Question: I'm trying to use linked lists to store the data from the periodic table. Name, symbol and atomic weight. My code is printing correctly for some elements and but the element name is disappearing sometimes. running the same code multiple times, it's not printing different names at different times. (I messed up the order while giving the inputs, but please ignore that.)

'''
#include<stdio.h>
#include<stdlib.h>
#include<ctype.h>
#include <string.h>
typedef struct list{char element[20]; char sym[20];float weight;struct list*next;}list;
int printlist(list *h, char *title){
printf("%s
", title);
while(h!=NULL){
printf("%s: %s: %f
", h->element, h->sym, h->weight);
h = h-> next;
}
}
list* create_list(char e[], char s[], float w){
list * head = malloc(sizeof(list));
strcpy(head->element,e);
strcpy(head -> sym,s);
head -> weight = w;
head -> next = NULL;
return head;
}
void add_to_rear(char e[], char s[], float w, list*h){
while(h->next != NULL){
h= h-> next;
}
list *nn = create_list(e, s, w);
h -> next = nn;
}
int main(){
list list_of_atoms;
list * head = NULL;
for(int i=0; i<1;i++){
printf("element %d", i+1);
char el[20];
char symbol[2];
float atwt;
scanf("%s", el);
scanf("%s", symbol);
scanf("%f", &atwt);
head = create_list(el, symbol, atwt);
}
for(int i=1; i<10;i++){
printf("element %d", i+1);
char el[20];
char symbol[2];
float atwt;
scanf("%s", el);
scanf("%s", symbol);
scanf("%f", &atwt);
add_to_rear(el, symbol, atwt, head);
}
printlist(head, "First 10 elements");
return 0;
}
'''
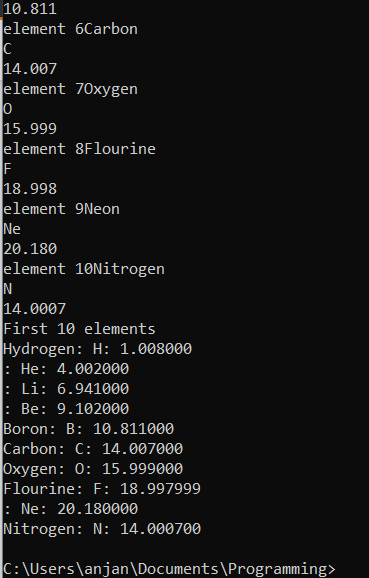
Answer: You allocate and fill in a bunch of 'list's (which is a misnomer; each struct is actually info about an element) and then discard them ... 'head' ends up pointing to the last element entered, and its 'next' field is 'NULL'. You then read in all the elements again (why?), scanning each time to the end of the list and appending the element--which is an O(N*N) operation. (I suspect that you actually entered an empty list for the first loop, and then entered your 10 elements for the second loop, but it's impossible to tell because you provided the input as a truncated screen shot. Please don't do that. Instead, copy the text from your CMD window.) Edit: Now I see that your first loop actually only runs one time. It's like you wrote it one way, then changed your mind and wrote it another way, but left the old code there.
The reason the output is wrong is that you are using 'scanf' to read 2-character symbols into 'symbol[2]', which isn't big enough. This is undefined behavior, but what it is probably doing is overwriting the first byte of the element name with a NUL. Notice that all the elements with 2-letter symbols are missing the element name and the ones with 1-letter symbols are not.